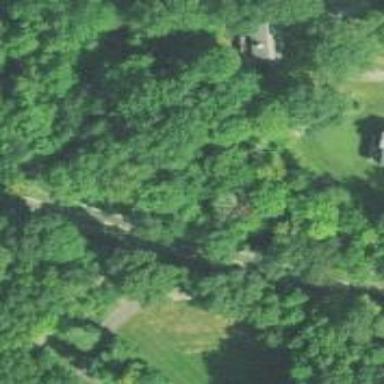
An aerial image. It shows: Culvert tunnel.